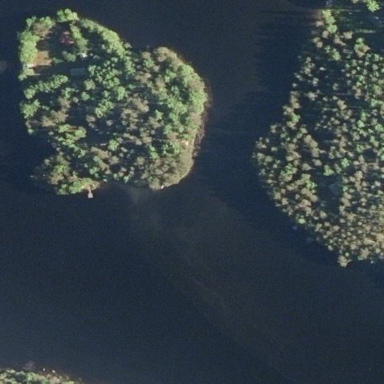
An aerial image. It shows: Islet covered with woodland.